Field crop: maize
Growth stage: 2
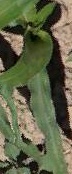
Species: maize